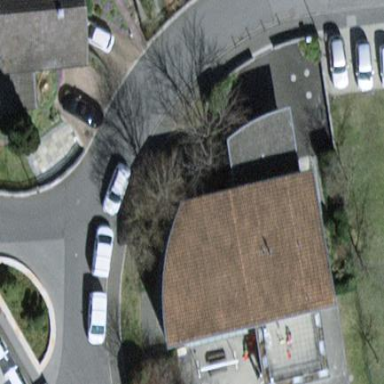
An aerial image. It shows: School building with skillion roof.